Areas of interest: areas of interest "Xi'an High-Tech Jianjia Rehabilitation Hospital"
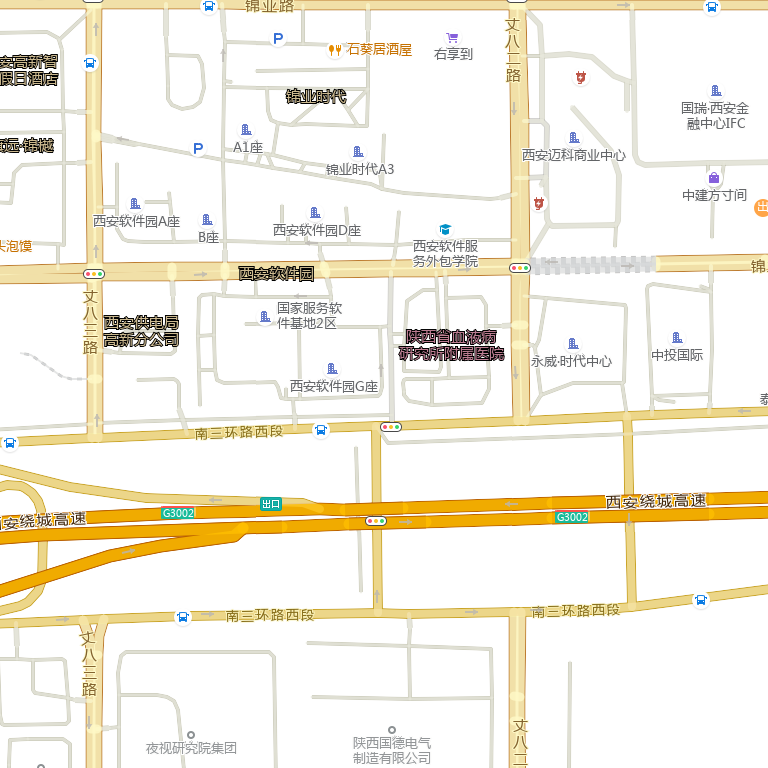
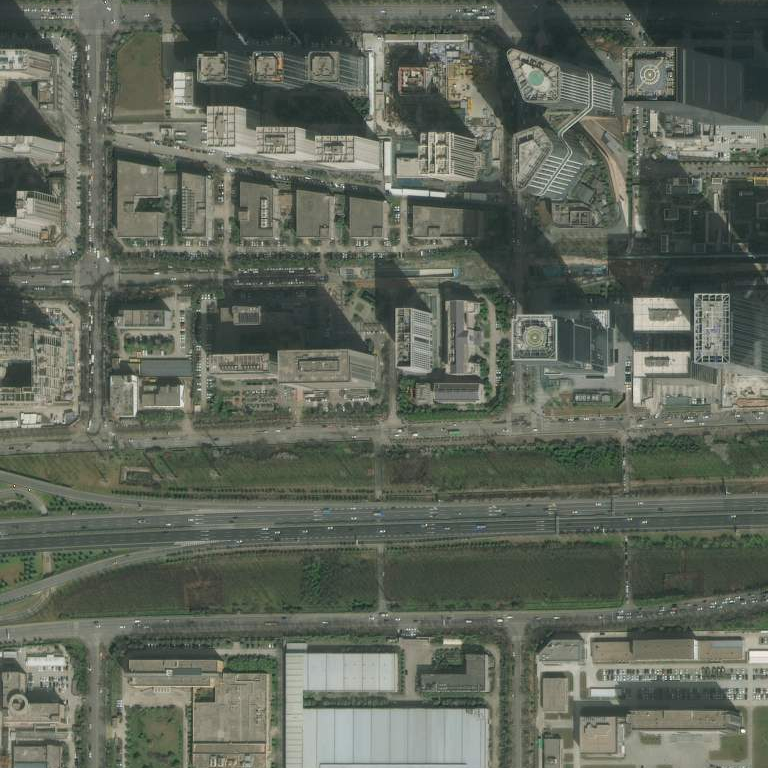